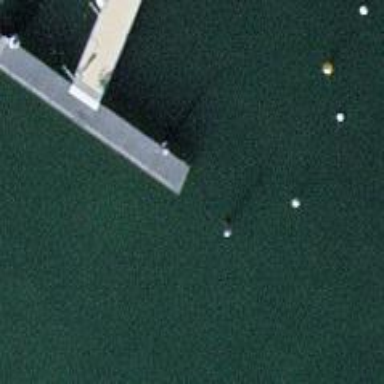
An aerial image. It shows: Man-made pier.